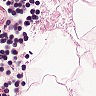
Metastatic tissue present: no